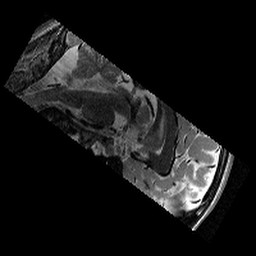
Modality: T2w
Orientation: sagittal
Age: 11
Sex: male
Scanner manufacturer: siemens
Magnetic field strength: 3 T
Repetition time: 9.23 s
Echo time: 0.067 s